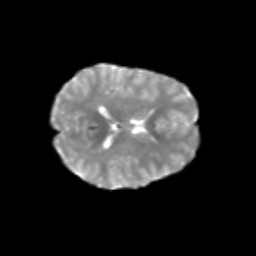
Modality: T2w
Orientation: axial
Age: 18
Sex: female
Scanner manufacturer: siemens
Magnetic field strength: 3 T
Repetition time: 1.8 s
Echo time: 0.07 s